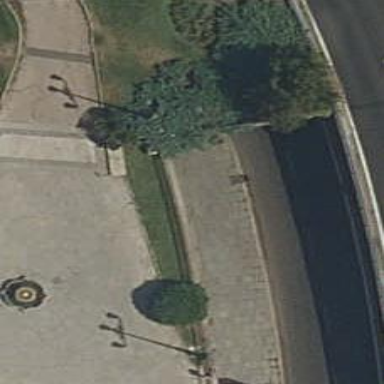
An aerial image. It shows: Fountain located in natural water setting.